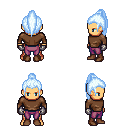
a pixel art fantasy rpg character, male body template, human, tanned skin, brown long-sleeve shirt, magenta pants, white cyan long topknot hairstyle, metal gloves, brown shoes, four views (front, back, left, right), 2x2 character sprite sheet, small pixel art, hard edges, no anti-aliasing